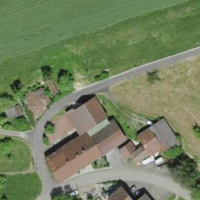
EUNIS habitat code: 52
Species observed at this site:
Draba verna